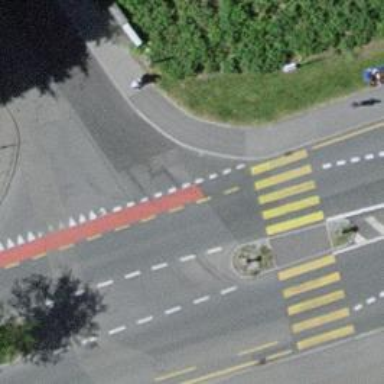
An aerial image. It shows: Kerb serving as barrier.